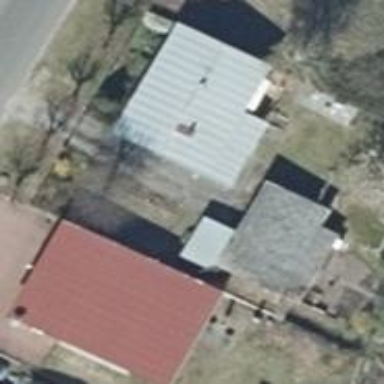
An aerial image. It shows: Building with gabled roof. The roof orientation is along the building.